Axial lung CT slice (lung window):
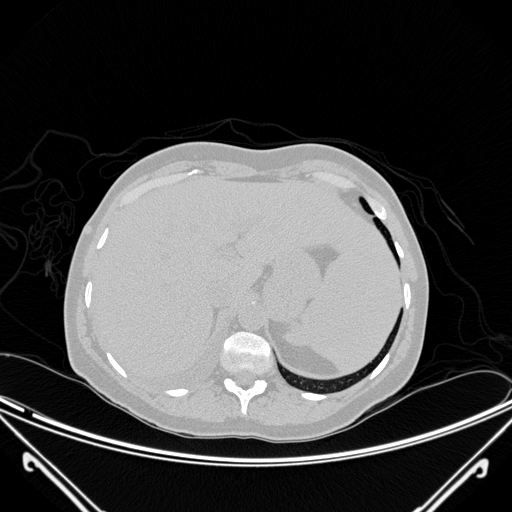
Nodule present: no